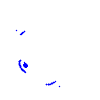
Particle: electron